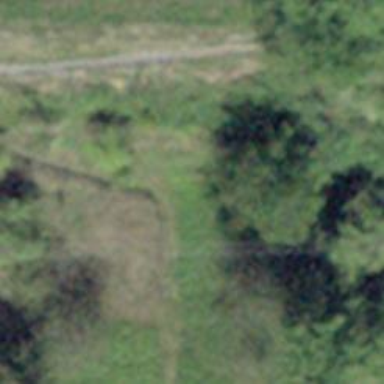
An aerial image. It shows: Path.